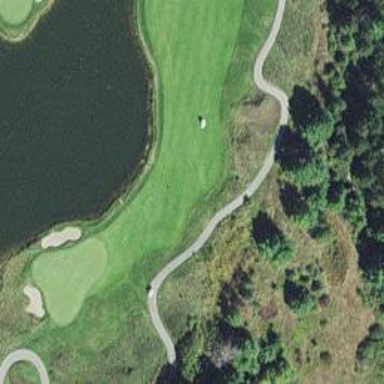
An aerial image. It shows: Golf hole.